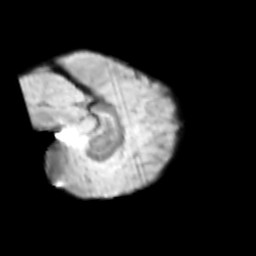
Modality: T2w
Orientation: sagittal
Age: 11
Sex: male
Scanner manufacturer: siemens
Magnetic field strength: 3 T
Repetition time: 3.8 s
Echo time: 0.07 s